Interaction volume radius: 10 \u00c5
Interaction volume height: 10 \u00c5
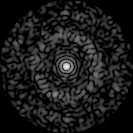
Disorder parameter: 0.8066